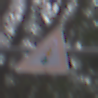
Verkehrszeichen: Lichtzeichenanlage
Umgebung: Outdoor, Nature
Tageszeit: Midday
Wetter: Overcast
Licht: Natural
Jahreszeit: Autumn
Kontrast: LowContrast